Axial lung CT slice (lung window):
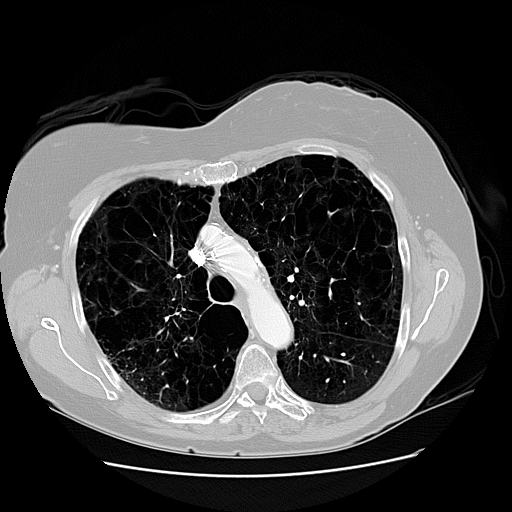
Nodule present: no